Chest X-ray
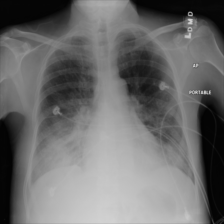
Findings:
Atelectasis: negative
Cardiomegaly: negative
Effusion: positive
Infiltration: positive
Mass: negative
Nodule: negative
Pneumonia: negative
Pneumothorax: negative
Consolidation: positive
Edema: negative
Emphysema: negative
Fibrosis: negative
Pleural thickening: negative
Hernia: negative